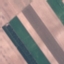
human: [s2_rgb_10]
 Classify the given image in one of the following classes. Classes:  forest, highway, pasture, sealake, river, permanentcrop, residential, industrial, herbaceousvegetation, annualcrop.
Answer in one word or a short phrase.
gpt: AnnualCrop